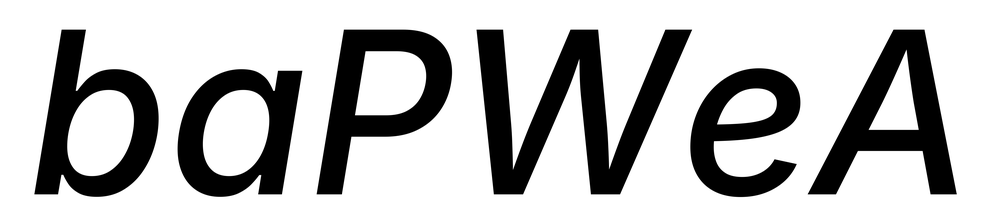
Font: Inter-Italic_Medium_Italic